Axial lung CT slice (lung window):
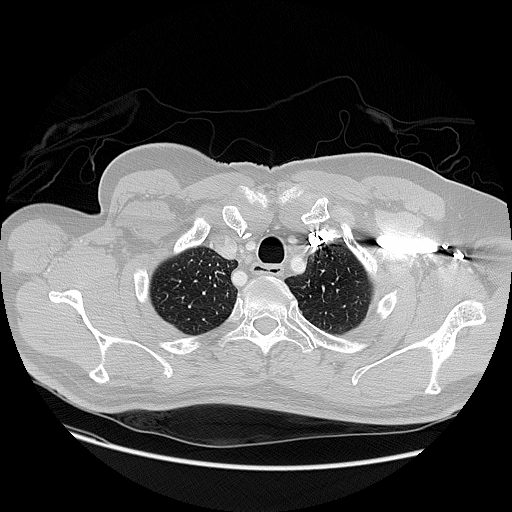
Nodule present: no